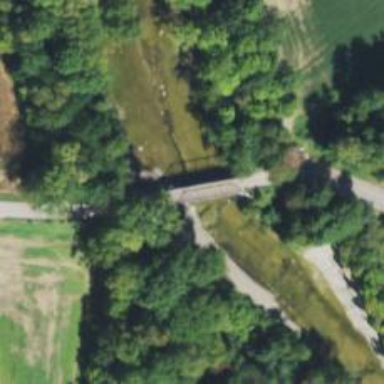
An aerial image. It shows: Residential road with bridge.